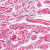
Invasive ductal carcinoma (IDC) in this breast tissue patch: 0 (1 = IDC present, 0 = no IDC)